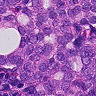
Metastatic tissue present: yes